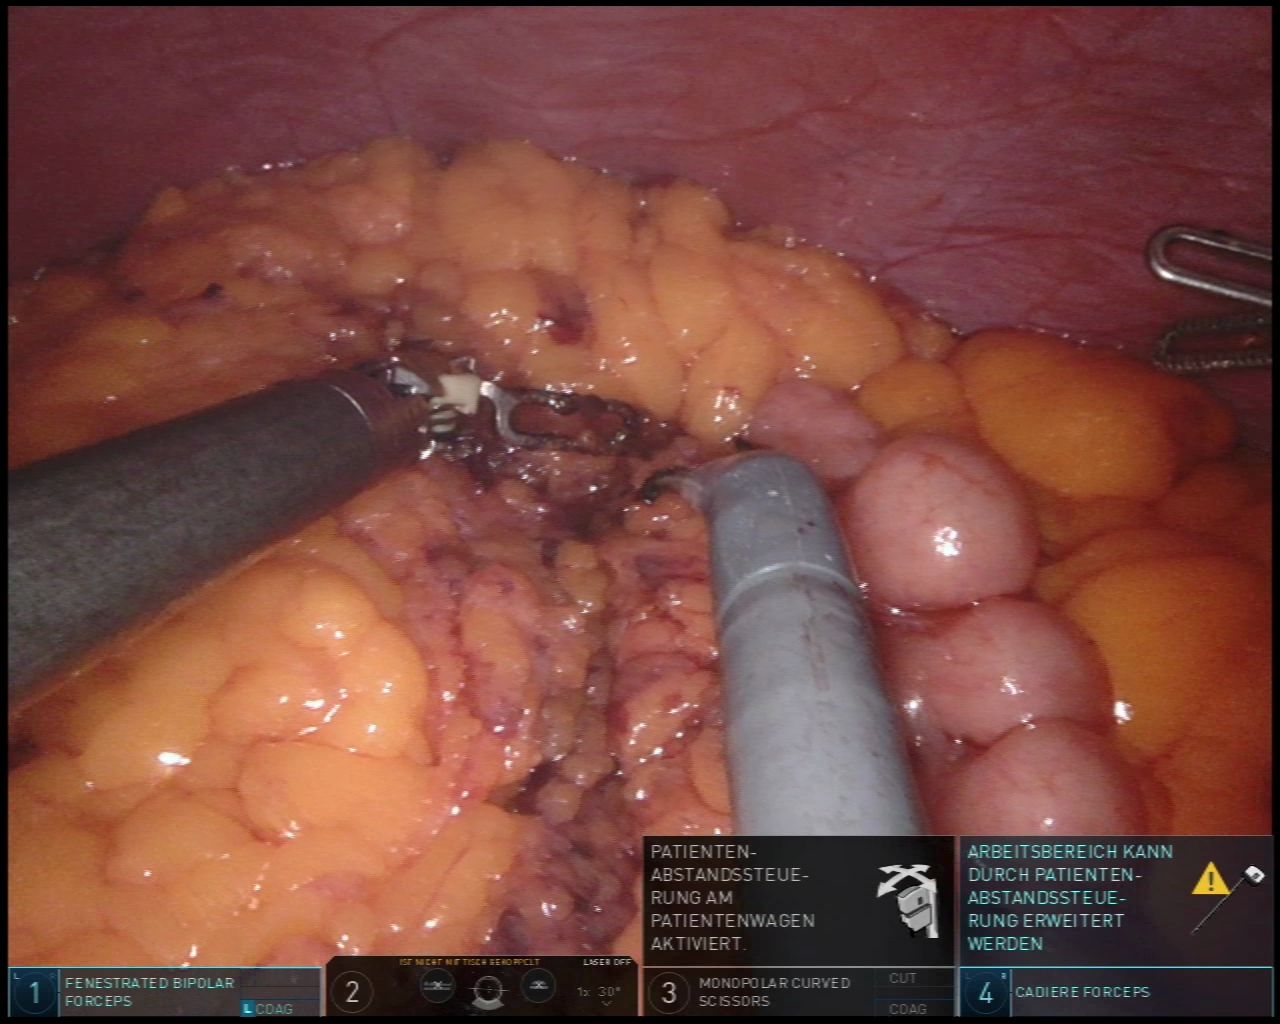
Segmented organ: abdominal_wall
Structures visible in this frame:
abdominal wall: yes
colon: yes
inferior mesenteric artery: no
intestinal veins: no
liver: no
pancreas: no
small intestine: no
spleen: no
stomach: no
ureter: no
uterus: no
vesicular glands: no